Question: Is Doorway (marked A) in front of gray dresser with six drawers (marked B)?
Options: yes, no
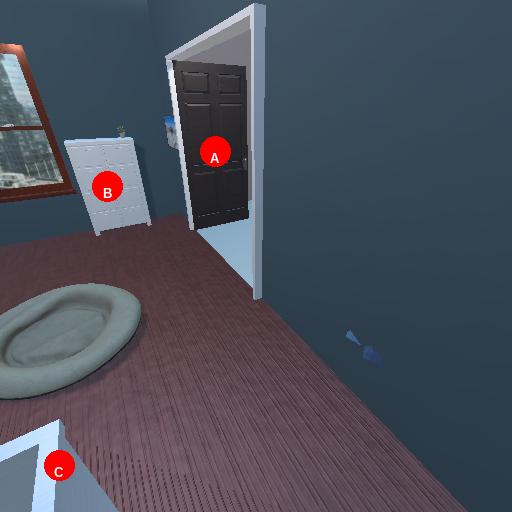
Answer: yes